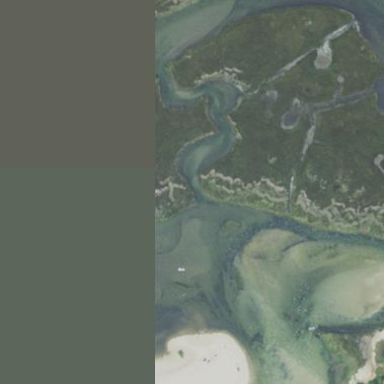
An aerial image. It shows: Saltmarsh wetland.